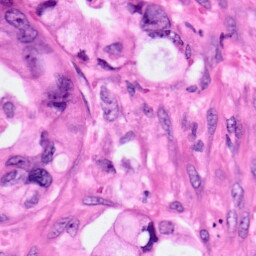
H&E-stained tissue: Pancreatic